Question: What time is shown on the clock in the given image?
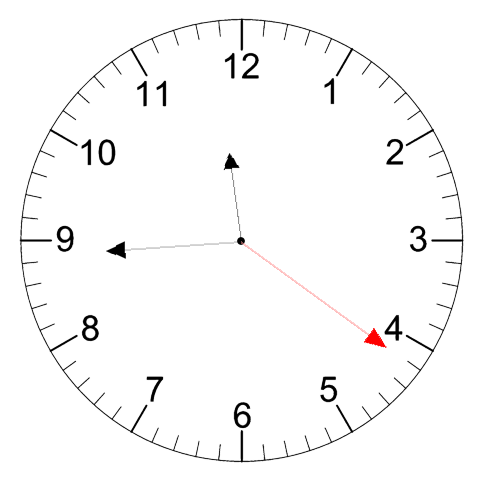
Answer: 11:44:21